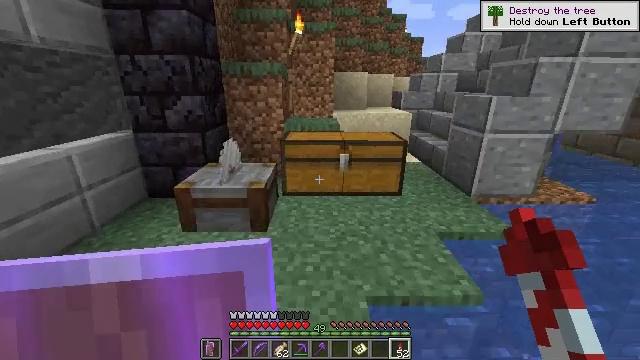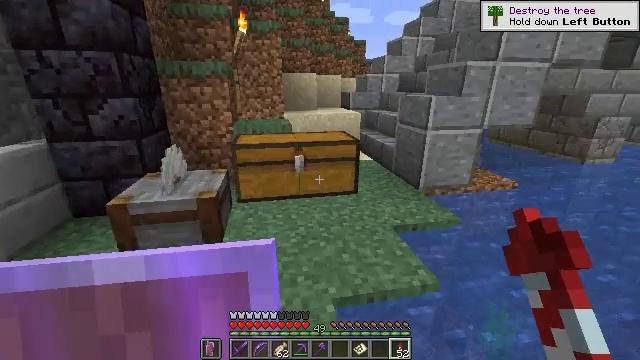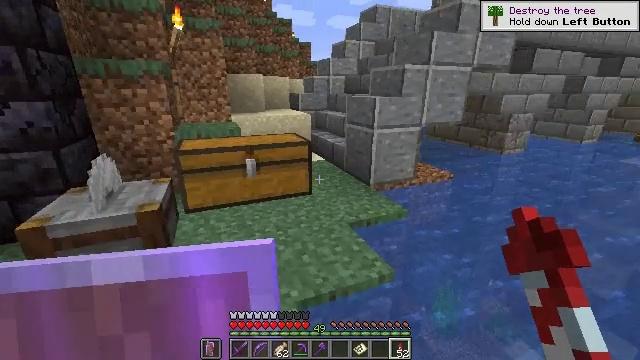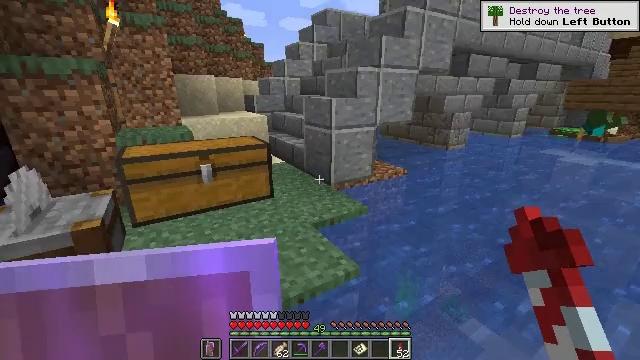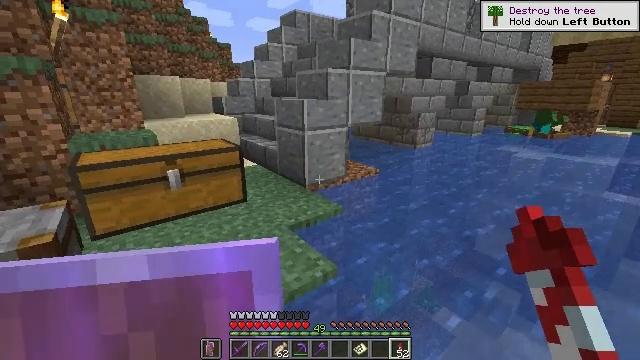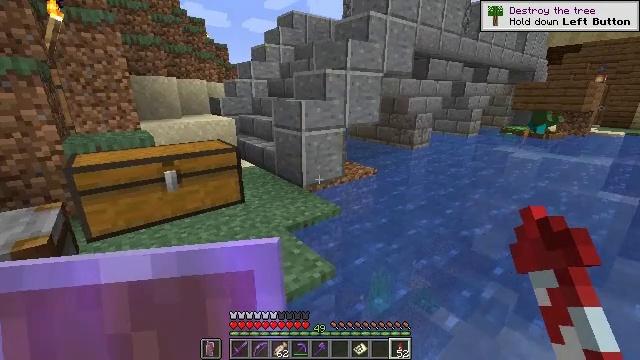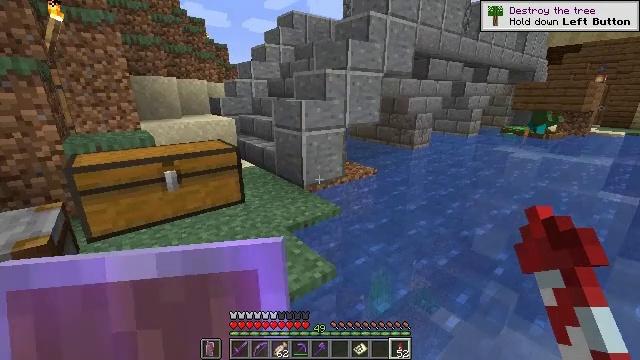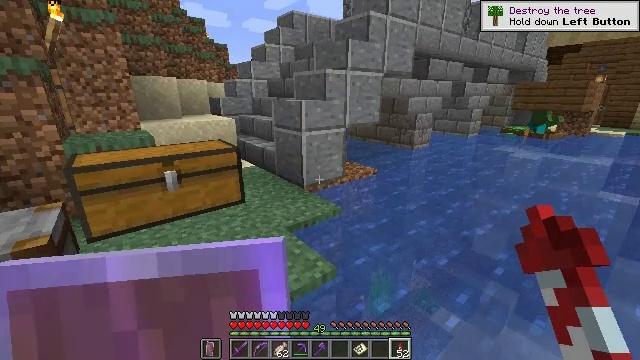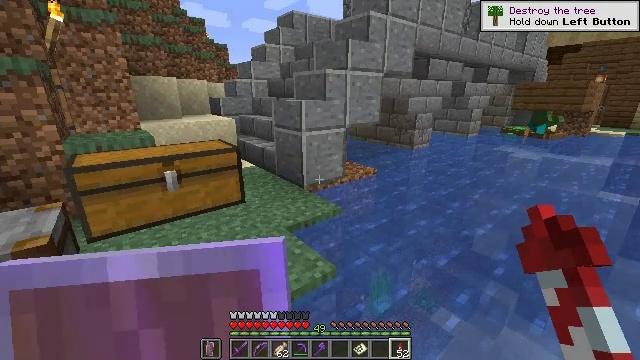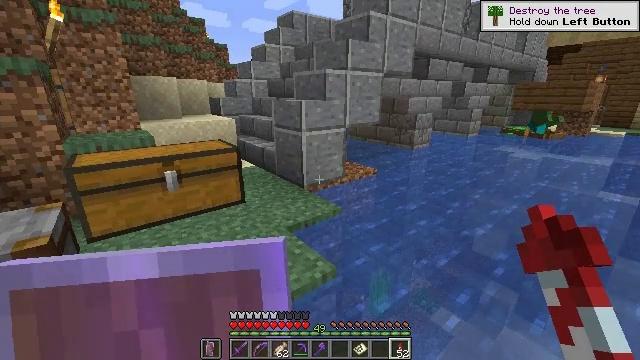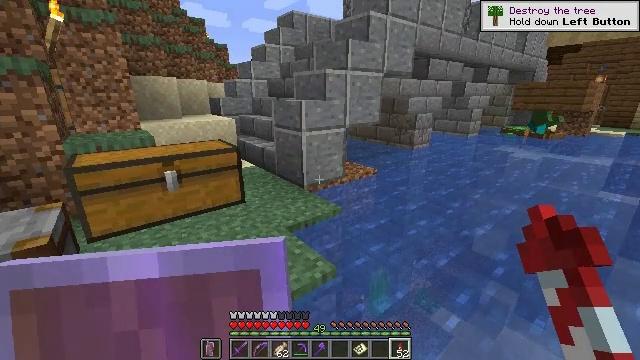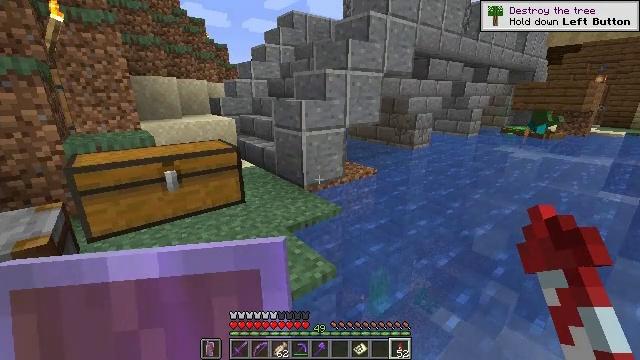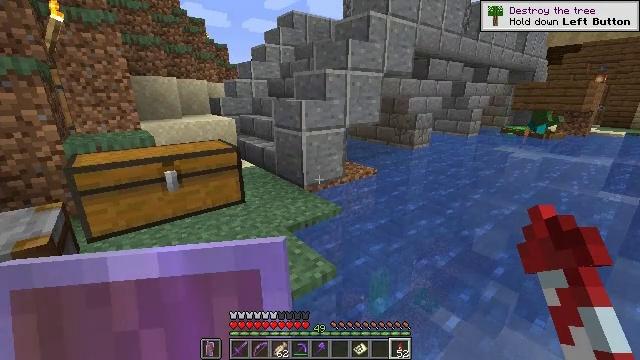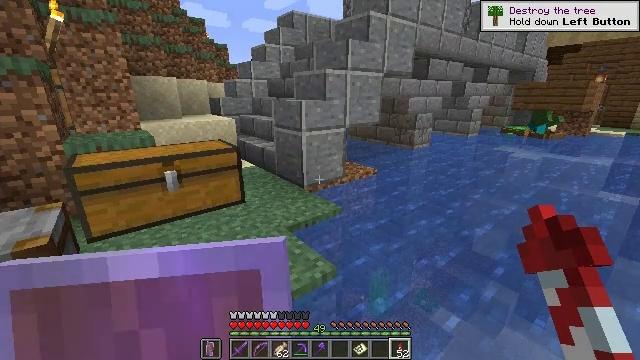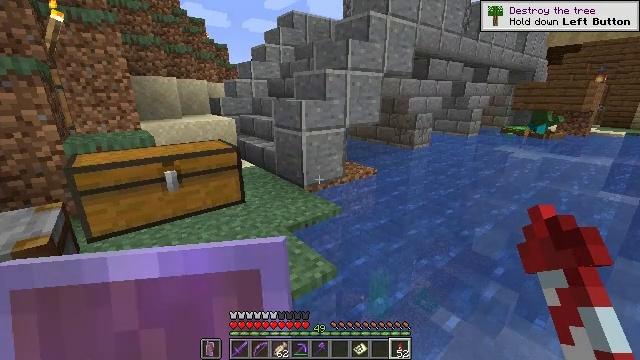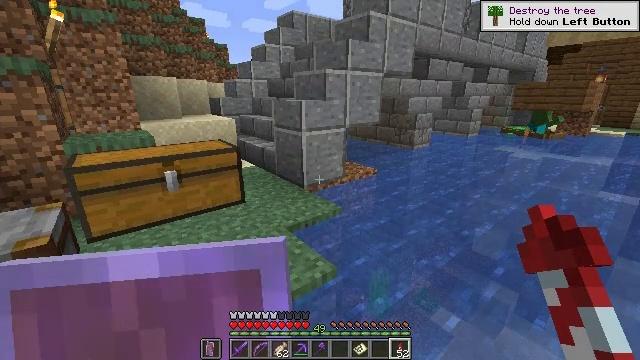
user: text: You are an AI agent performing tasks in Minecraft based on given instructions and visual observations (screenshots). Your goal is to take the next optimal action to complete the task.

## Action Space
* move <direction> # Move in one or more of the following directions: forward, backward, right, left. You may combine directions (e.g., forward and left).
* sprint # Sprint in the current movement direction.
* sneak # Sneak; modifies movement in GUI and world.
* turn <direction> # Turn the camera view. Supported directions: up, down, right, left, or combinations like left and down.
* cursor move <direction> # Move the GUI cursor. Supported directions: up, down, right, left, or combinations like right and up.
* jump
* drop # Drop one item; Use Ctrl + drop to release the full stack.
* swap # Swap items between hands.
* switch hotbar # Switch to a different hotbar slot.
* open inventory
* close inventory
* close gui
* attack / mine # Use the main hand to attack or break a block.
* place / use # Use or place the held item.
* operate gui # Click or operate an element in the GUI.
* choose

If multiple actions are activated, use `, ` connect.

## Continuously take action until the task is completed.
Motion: motion action
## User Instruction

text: Attack the sticky piston to retrieve it.
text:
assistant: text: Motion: turn right
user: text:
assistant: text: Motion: turn right
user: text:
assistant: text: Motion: turn right
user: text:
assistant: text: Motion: turn right
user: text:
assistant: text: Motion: no_op
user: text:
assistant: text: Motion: no_op
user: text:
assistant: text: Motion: no_op
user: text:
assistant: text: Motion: no_op
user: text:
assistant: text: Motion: no_op
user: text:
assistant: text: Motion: no_op
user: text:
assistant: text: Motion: no_op
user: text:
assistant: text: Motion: no_op
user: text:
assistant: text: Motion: no_op
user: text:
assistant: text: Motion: no_op
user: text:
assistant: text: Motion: no_op
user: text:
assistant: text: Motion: no_op
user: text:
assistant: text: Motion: no_op
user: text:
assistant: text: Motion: no_op
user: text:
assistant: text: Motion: no_op
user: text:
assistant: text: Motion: no_op
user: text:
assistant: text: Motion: no_op
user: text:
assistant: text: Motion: no_op
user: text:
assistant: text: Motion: no_op
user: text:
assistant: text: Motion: no_op
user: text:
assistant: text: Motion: no_op
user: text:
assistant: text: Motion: no_op
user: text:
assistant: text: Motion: no_op
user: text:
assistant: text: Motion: no_op
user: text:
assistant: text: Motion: no_op
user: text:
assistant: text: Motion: no_op